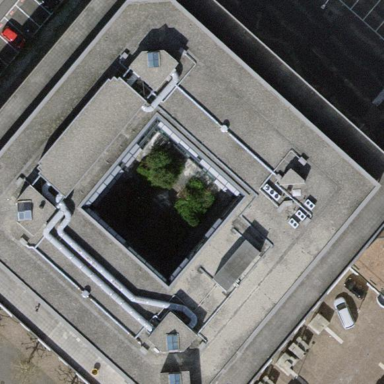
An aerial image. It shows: Parking building.